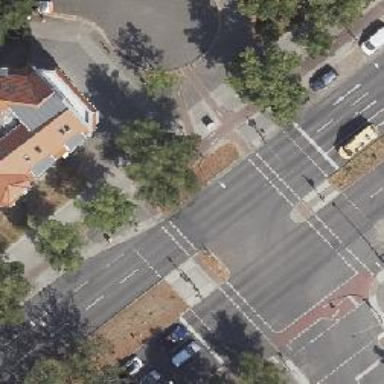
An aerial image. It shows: Secondary road with asphalt surface. There is cycle track on the right side of the road.